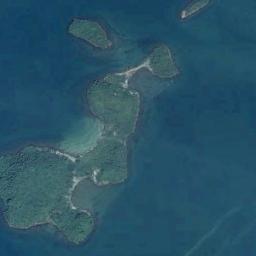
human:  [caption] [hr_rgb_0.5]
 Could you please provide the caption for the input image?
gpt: The islands are at the bottom of the picture .

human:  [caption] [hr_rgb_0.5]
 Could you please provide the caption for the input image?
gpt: The irregularly shaped green island is surrounded by blue sea water, The island is full of green plants and there are some small islands next to it .

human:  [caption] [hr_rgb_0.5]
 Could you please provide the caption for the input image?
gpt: The archipelago with some islands of different sizes is surrounded by light blue waters .

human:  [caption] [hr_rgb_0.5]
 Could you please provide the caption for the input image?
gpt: Many trees are on the island .

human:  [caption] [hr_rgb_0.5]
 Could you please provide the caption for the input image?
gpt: There are two green islands on a blue sea .